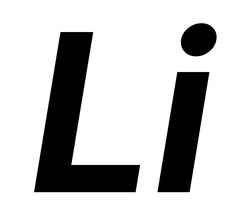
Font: Inter-Italic_Bold_Italic